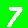
Digit: 7